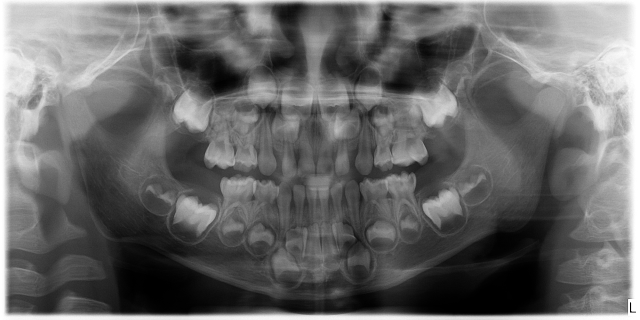
adult